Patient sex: M
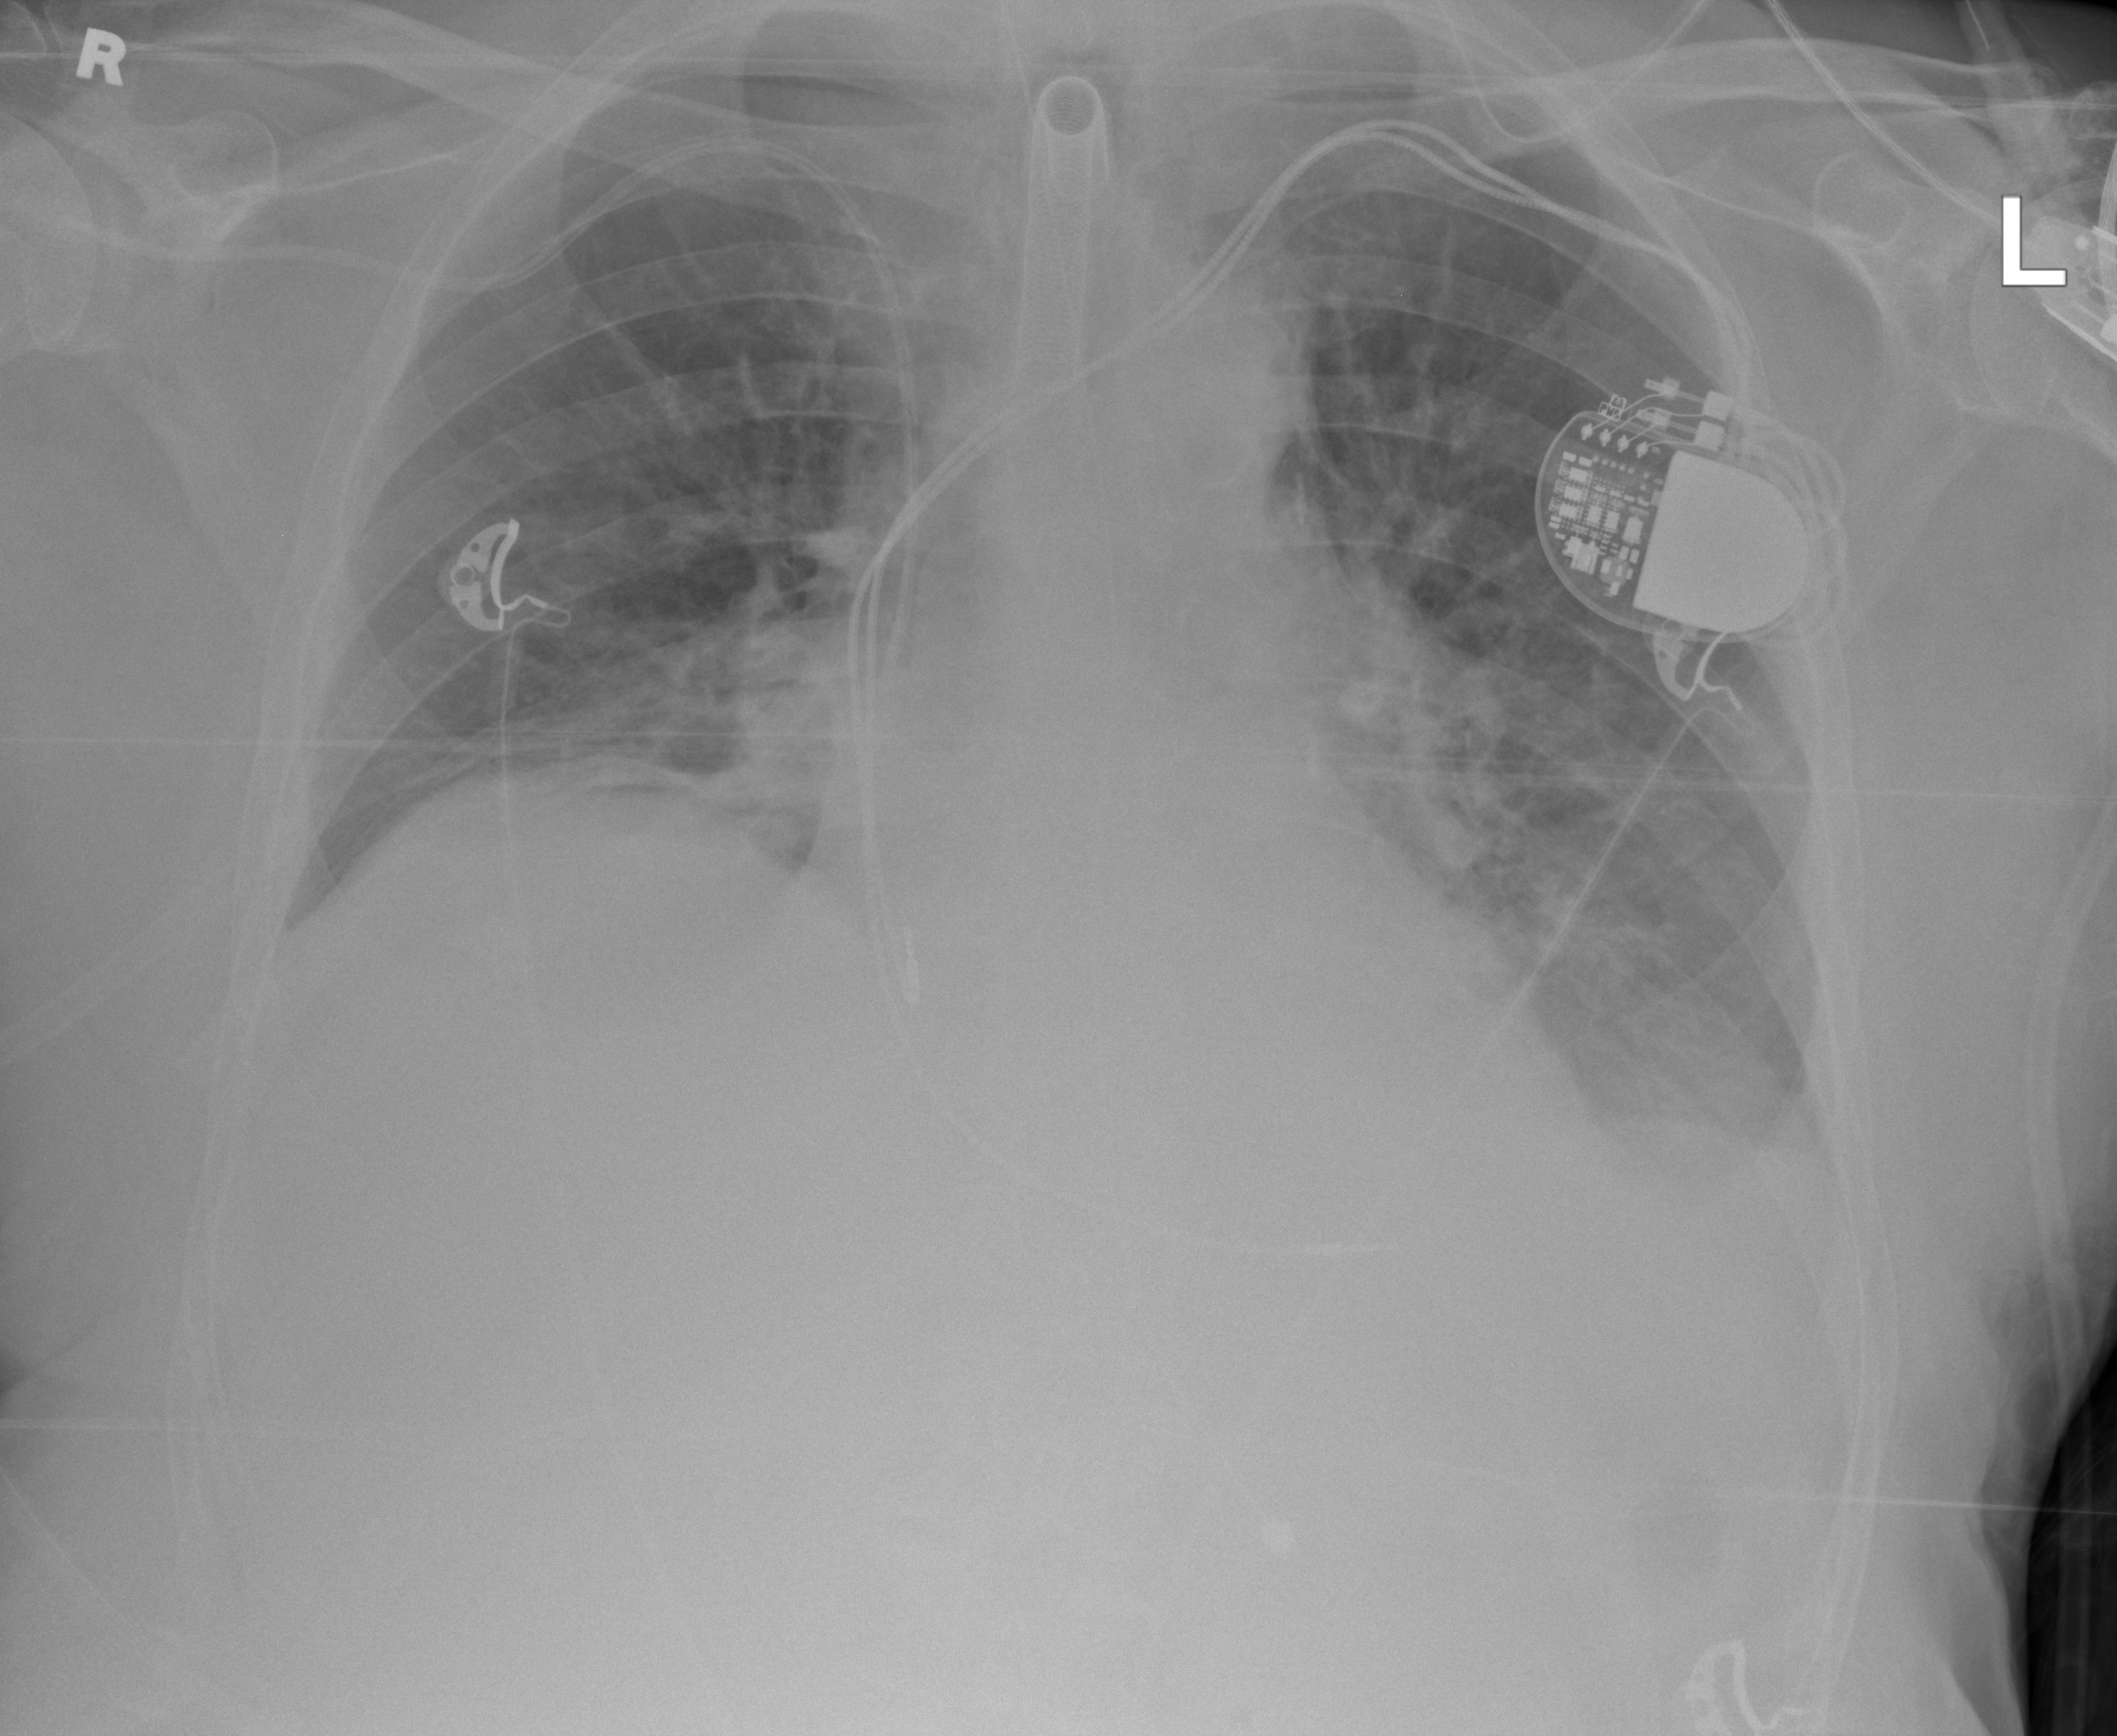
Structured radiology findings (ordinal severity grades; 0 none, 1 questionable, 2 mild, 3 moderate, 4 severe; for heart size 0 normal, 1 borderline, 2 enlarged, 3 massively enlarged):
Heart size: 1
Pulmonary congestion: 2
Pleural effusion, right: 0
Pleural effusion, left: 2
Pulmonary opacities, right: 0
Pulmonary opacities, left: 0
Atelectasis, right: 2
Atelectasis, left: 2